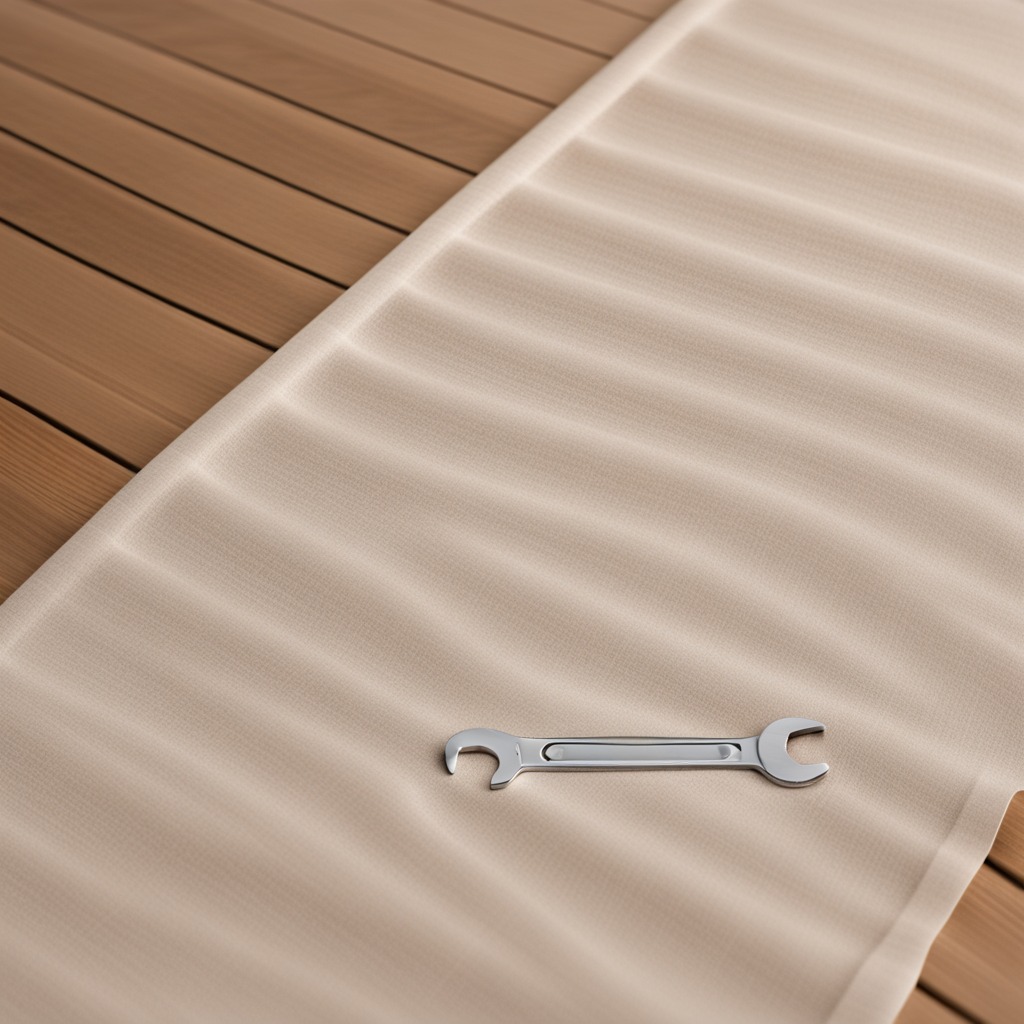
An wrench lies on the wooden table.